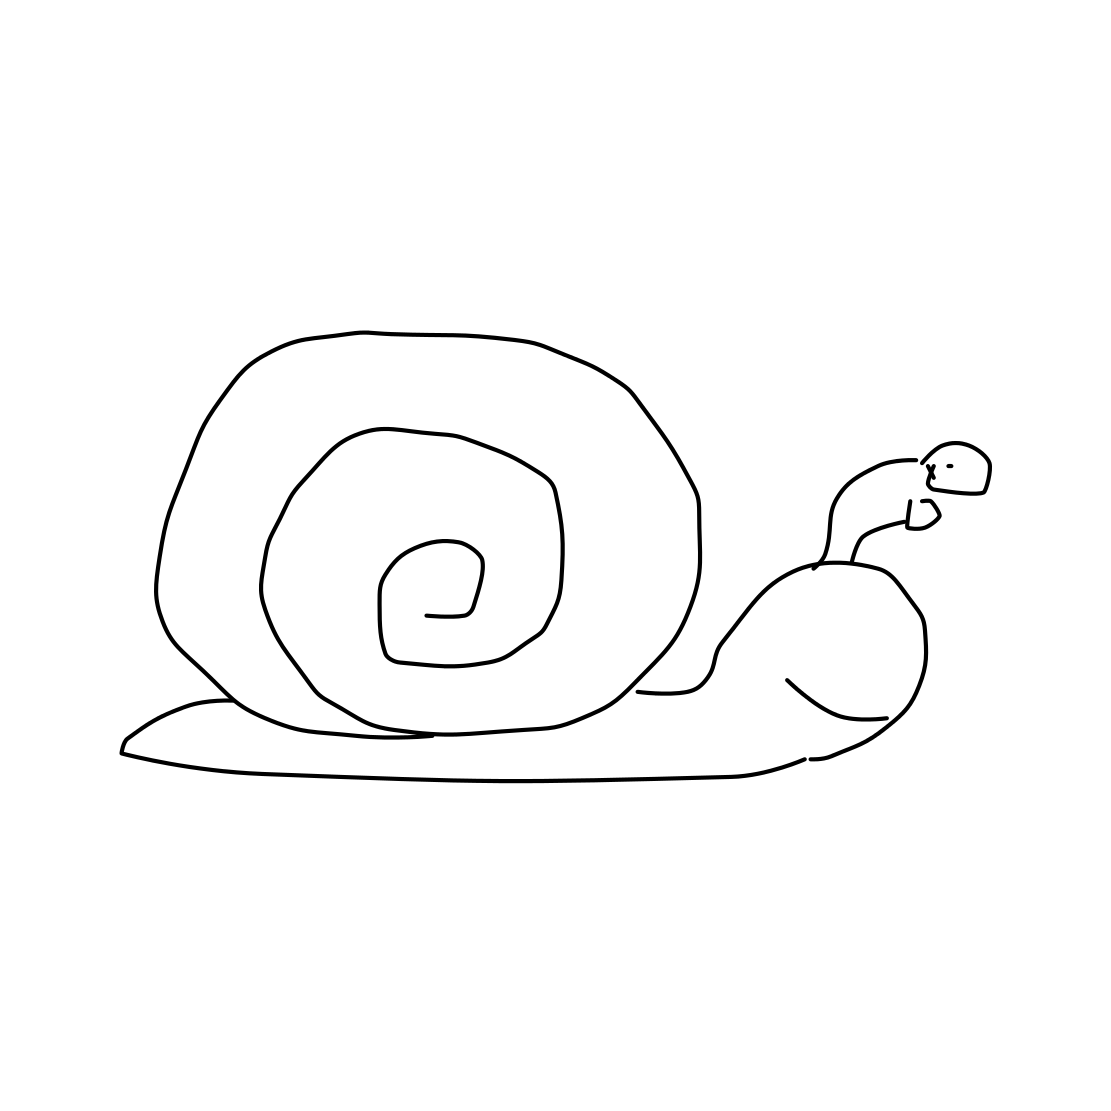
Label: snail